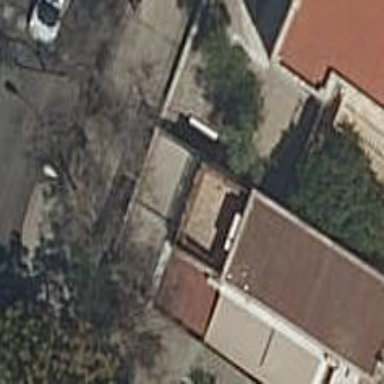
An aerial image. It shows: School.